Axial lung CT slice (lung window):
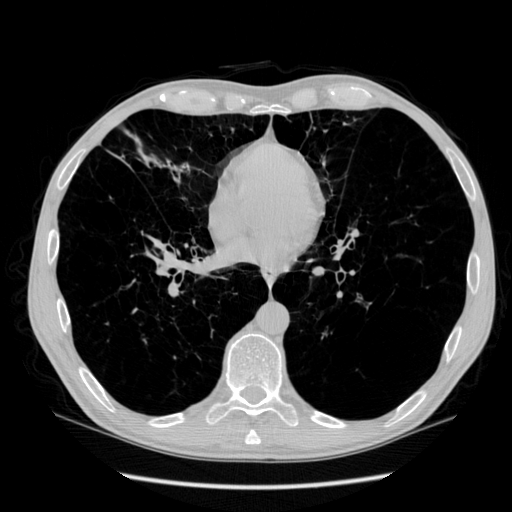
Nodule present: no